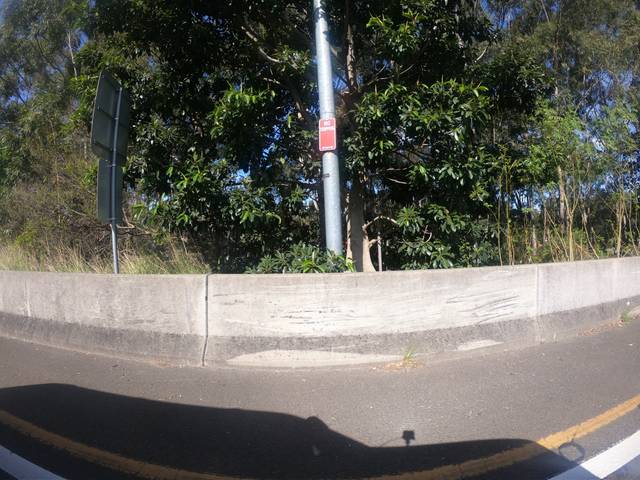
Region: Australia
Coordinates: -33.816, 151.103